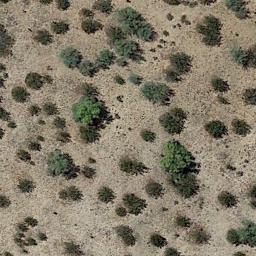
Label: chaparral